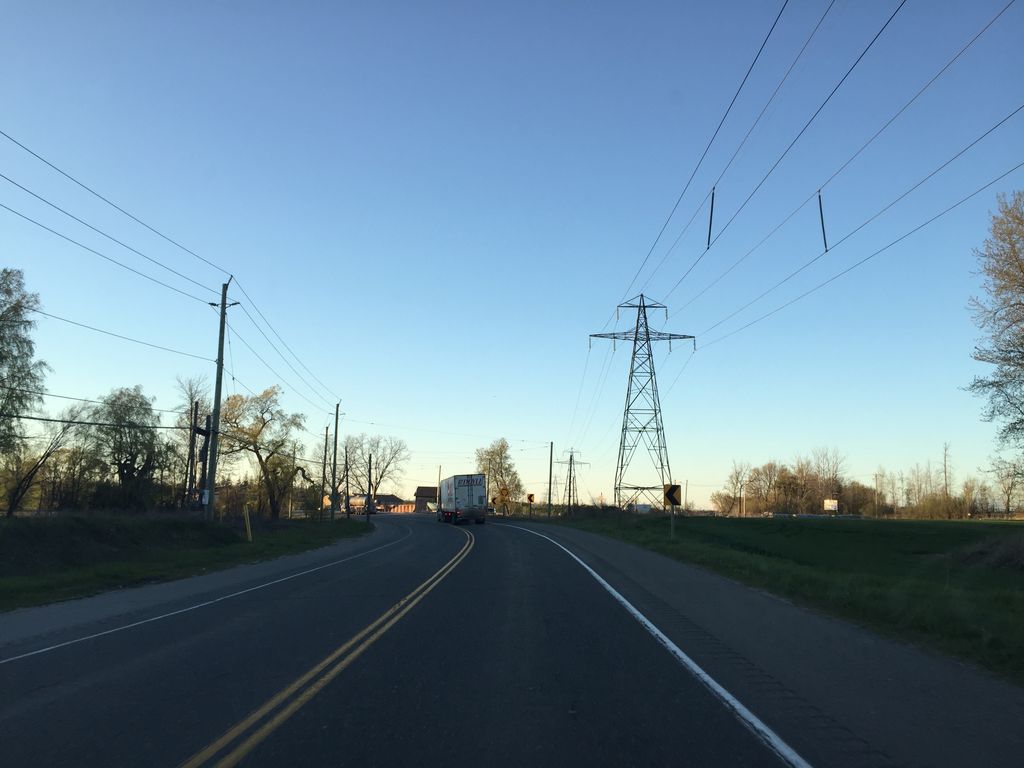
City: kitchener-waterloo